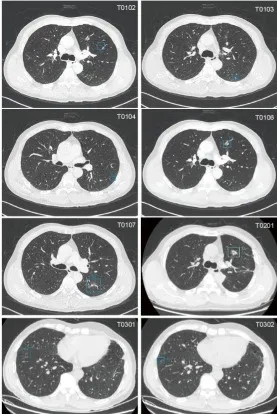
Radiological features and mutational characteristics of GGOs. CT images of the eight nodules recognized by the artificial intelligence mode.
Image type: radiology (ct)